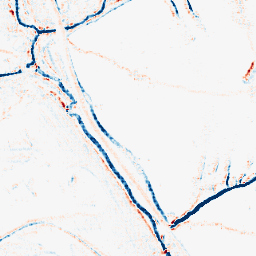
Category: morphological
Decomposition family: morphological_rect
Decomposition parameters: operation: average
width: 5
height: 5
Upsampling method: sinc_hamming
Upsampling parameters: scale: 4
kernel_size: 4
Upsampling scale: 4